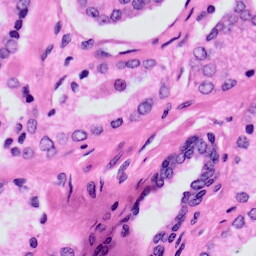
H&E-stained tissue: Prostate